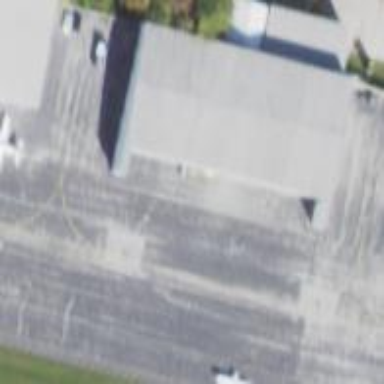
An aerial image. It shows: Hangar building.